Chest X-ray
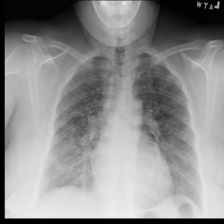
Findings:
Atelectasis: negative
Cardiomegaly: negative
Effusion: negative
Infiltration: negative
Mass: negative
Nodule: negative
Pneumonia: negative
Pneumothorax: negative
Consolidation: negative
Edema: negative
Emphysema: negative
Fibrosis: positive
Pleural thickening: negative
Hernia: negative